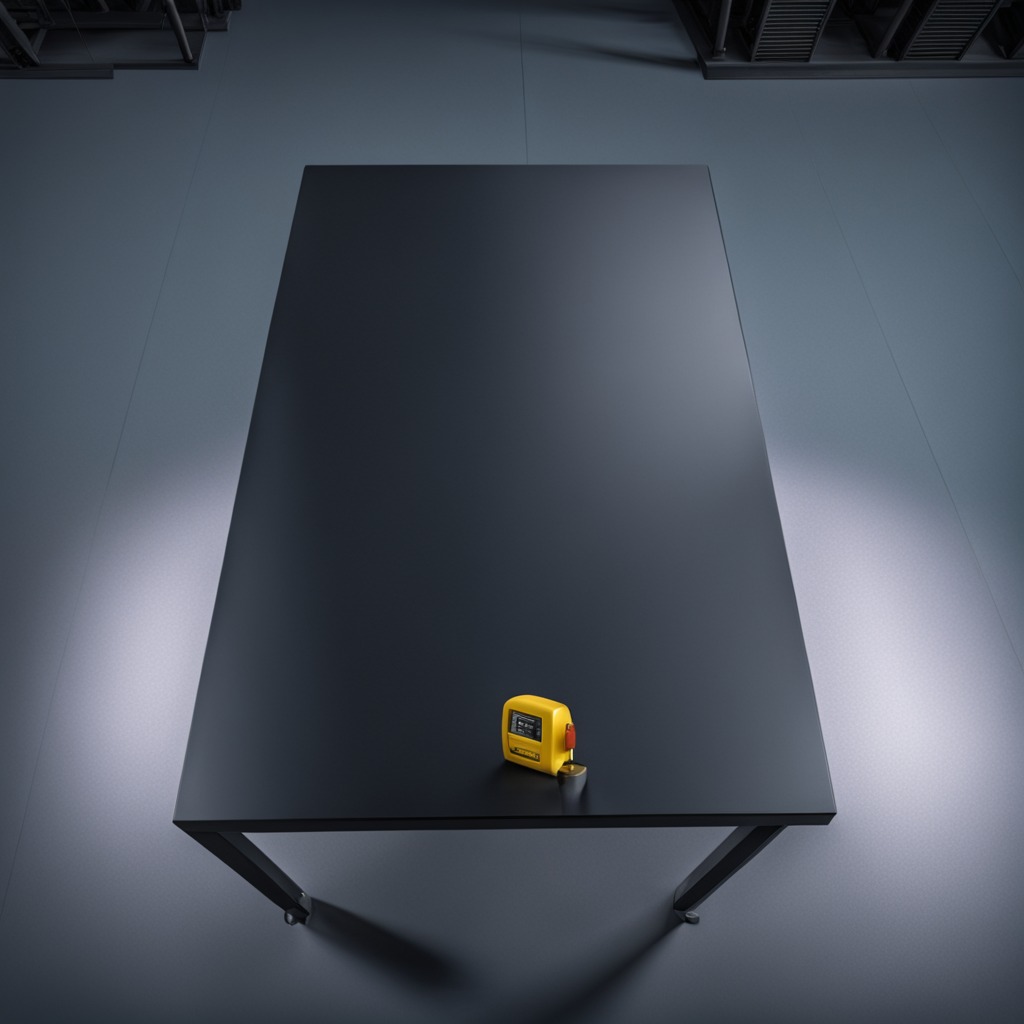
A measuring tape is lying on the clean empty table in the basement in the evening.